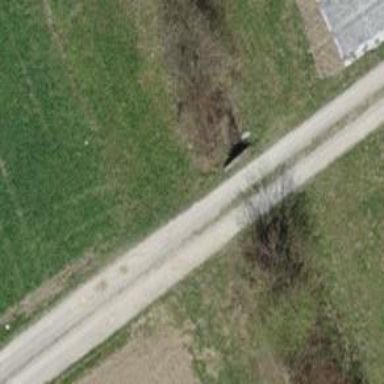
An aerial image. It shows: Culvert tunnel passing through ditch.